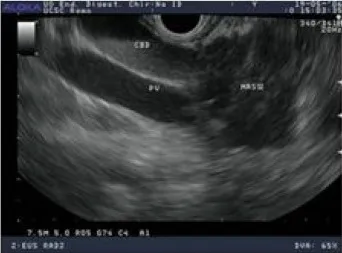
Endoscopic ultrasound (EUS) of the pancreatic lesion.
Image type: radiology (ultrasound)